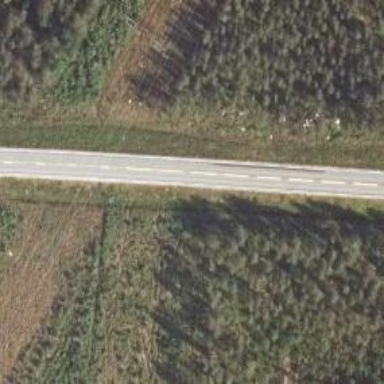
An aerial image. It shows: Asphalt trunk highway.